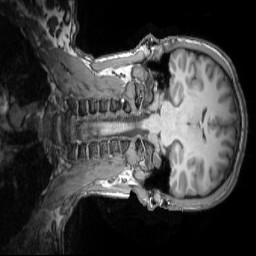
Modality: T1w
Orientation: coronal
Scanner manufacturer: siemens
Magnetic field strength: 3 T
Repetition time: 2.3 s
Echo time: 0.0033 s